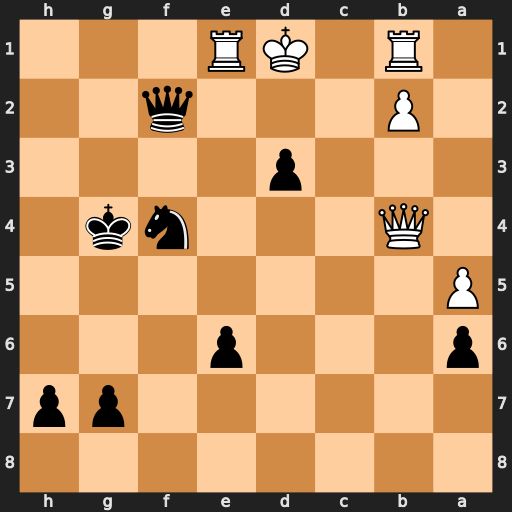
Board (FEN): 8/6pp/p3p3/P7/1Q3nk1/3p4/1P3q2/1R1KR3
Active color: b
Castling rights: -
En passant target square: -
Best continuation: Qc2#